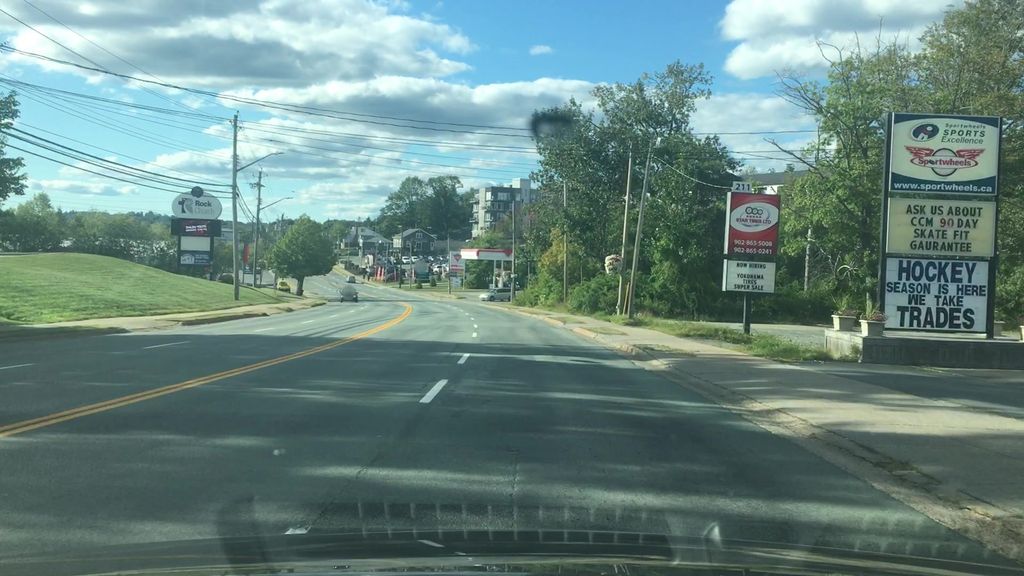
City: halifax